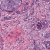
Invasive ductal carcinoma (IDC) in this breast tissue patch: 1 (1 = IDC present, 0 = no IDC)